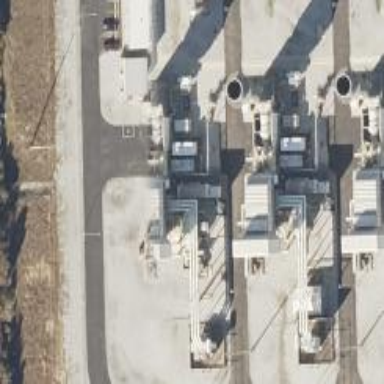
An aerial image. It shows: Gas turbine generator.